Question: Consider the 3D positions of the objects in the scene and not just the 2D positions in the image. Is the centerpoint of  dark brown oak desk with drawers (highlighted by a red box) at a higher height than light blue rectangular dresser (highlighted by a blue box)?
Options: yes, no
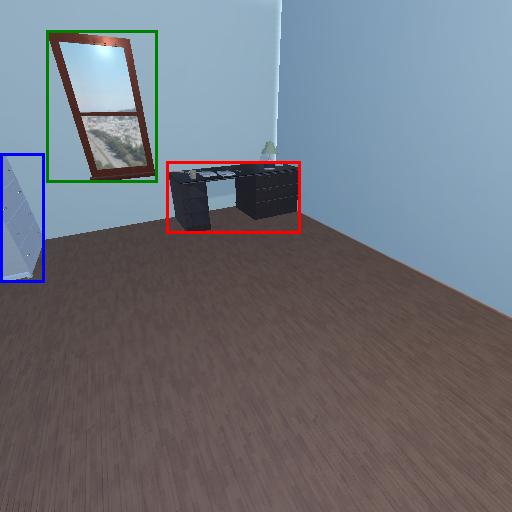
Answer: yes